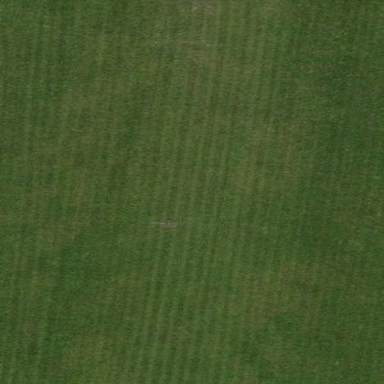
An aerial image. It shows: Grass pitch designated for soccer.